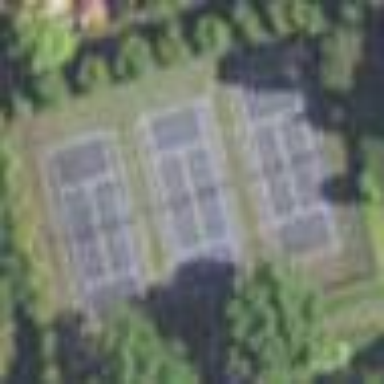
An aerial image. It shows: Tennis court on pitch.